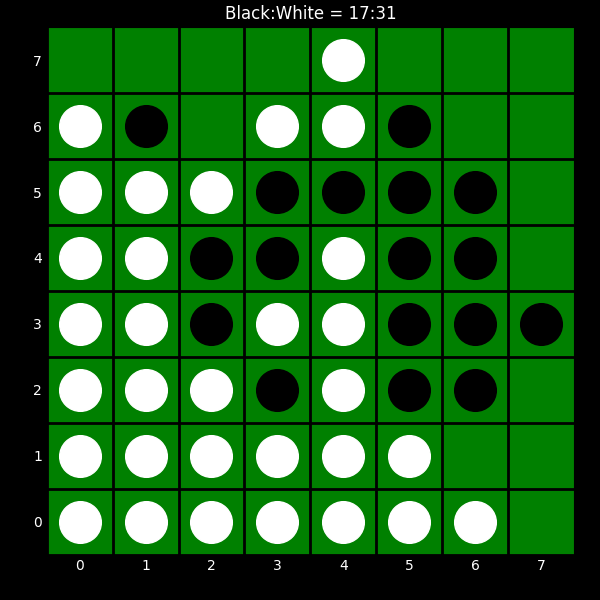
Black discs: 17
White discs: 31